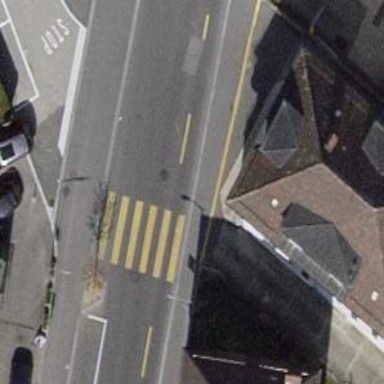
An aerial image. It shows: Zebra crossing on the road.